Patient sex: M
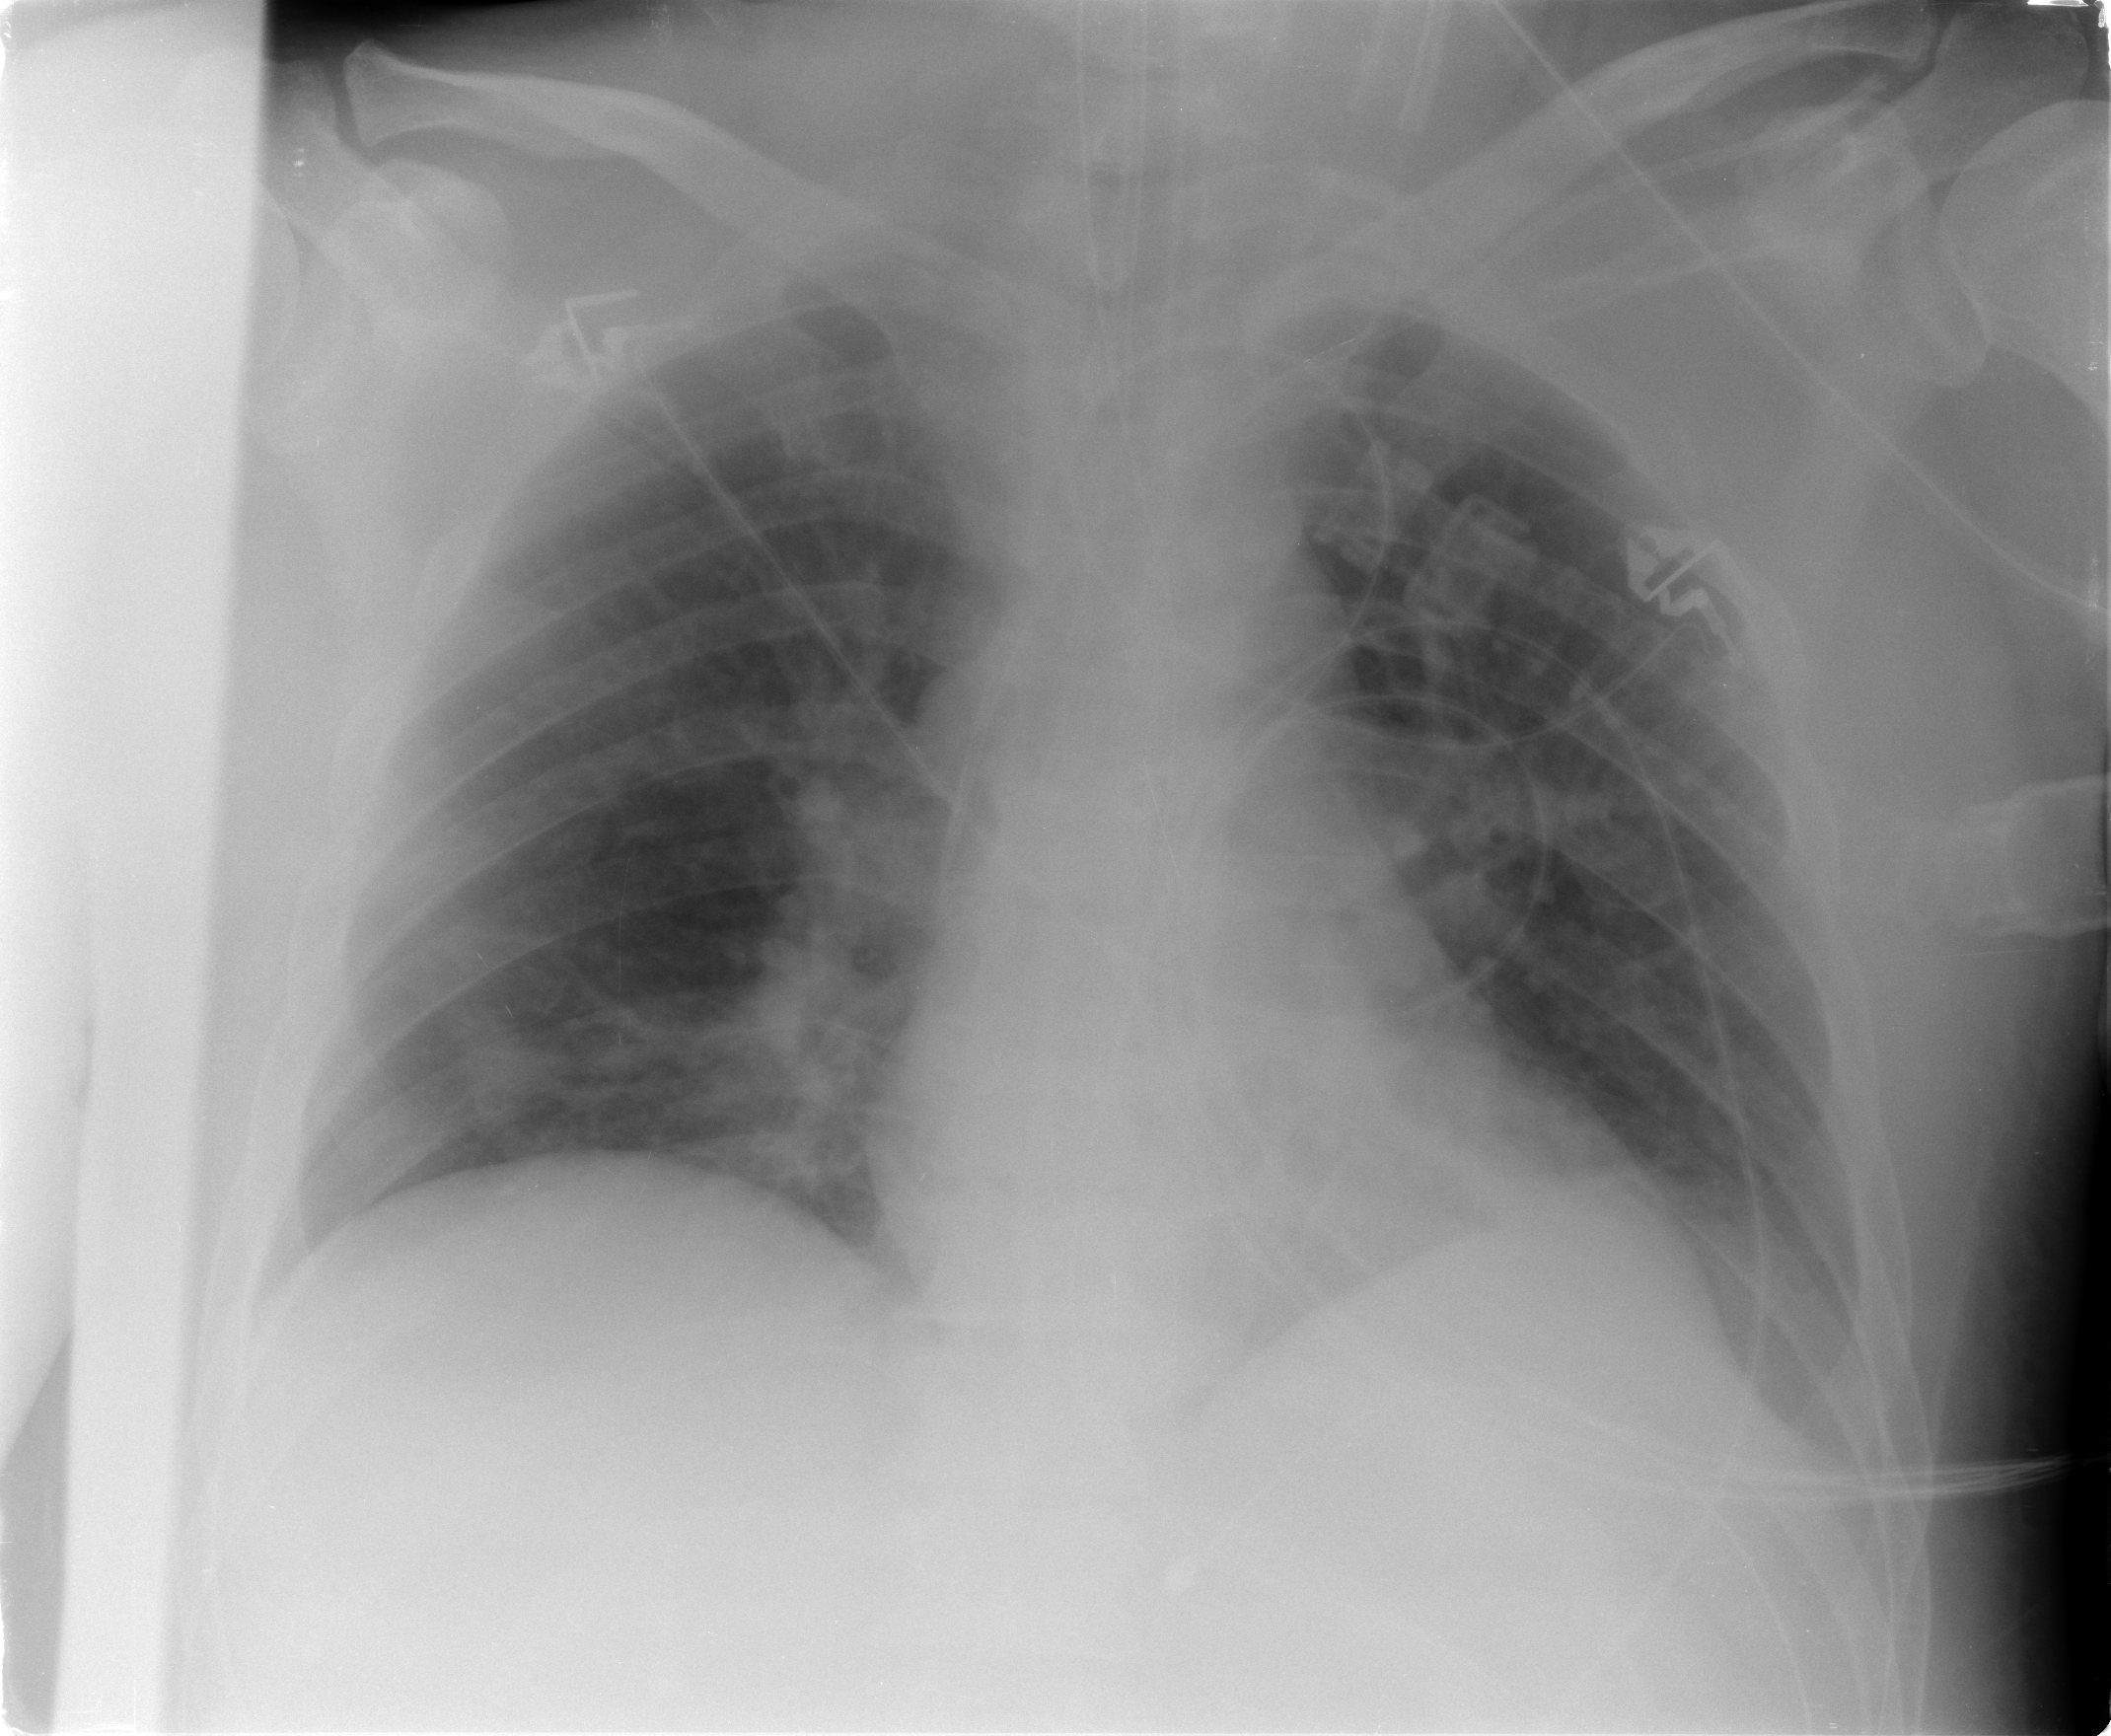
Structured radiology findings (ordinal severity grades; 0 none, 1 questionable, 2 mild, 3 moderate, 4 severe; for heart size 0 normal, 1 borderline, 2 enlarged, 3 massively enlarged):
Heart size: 0
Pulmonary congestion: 0
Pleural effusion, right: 0
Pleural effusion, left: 0
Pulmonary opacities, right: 1
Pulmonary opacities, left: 1
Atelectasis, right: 2
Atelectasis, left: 2